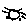
Label: sun